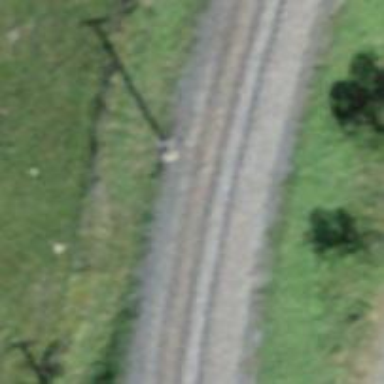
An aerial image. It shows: Power pole.